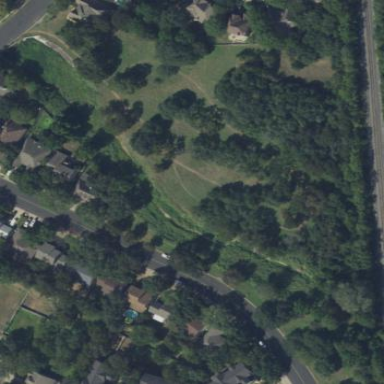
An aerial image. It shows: Park designated as recreation ground.